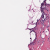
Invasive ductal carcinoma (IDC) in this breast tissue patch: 0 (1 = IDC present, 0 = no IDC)